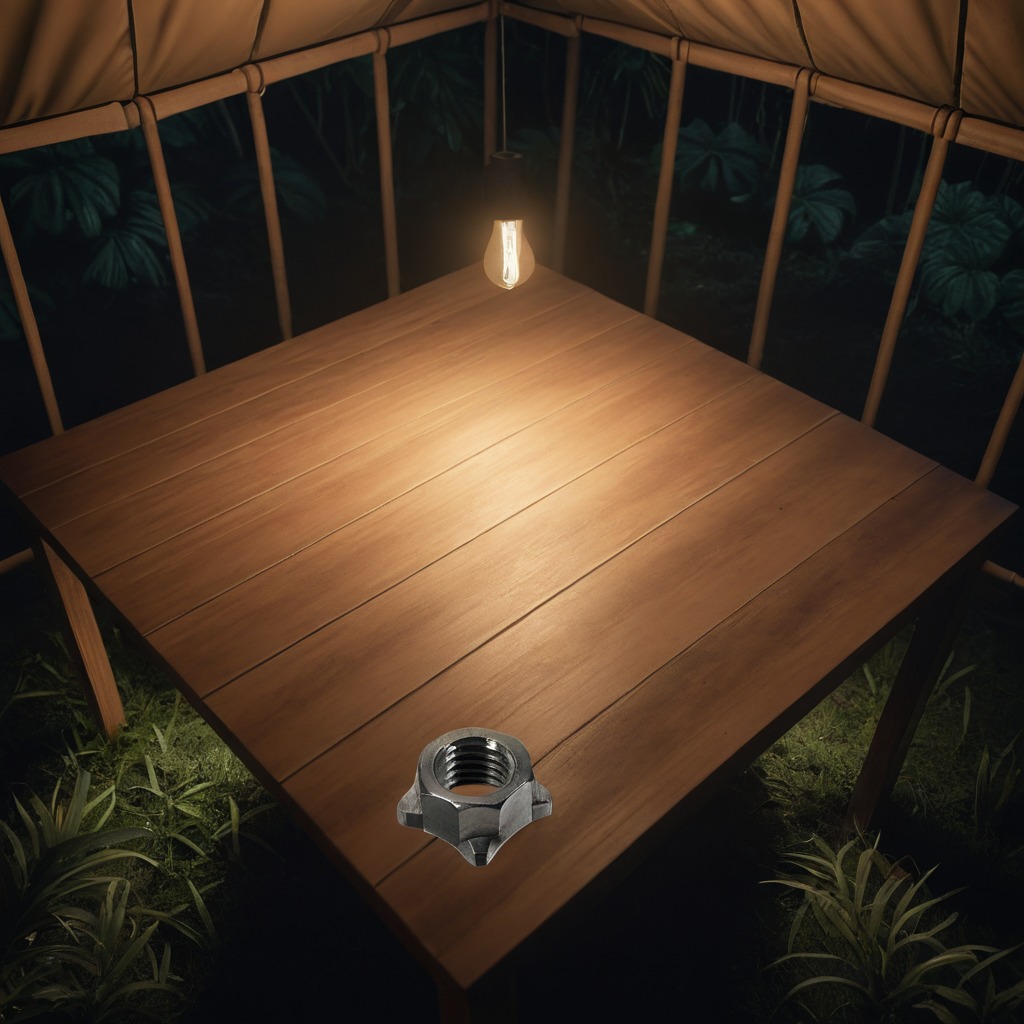
A metal nut is lying on a wooden table inside a jungle field workshop tent at night.